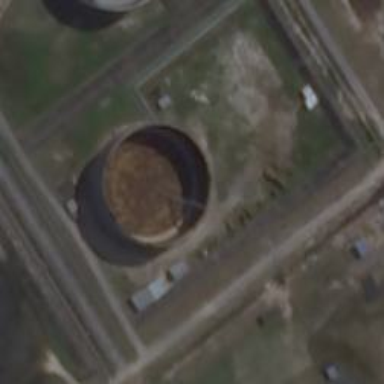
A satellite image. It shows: Industrial area featuring storage tank.